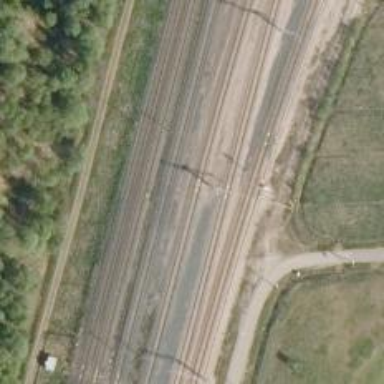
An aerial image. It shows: Site related to railway infrastructure.